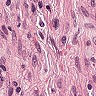
Metastatic tissue present: no